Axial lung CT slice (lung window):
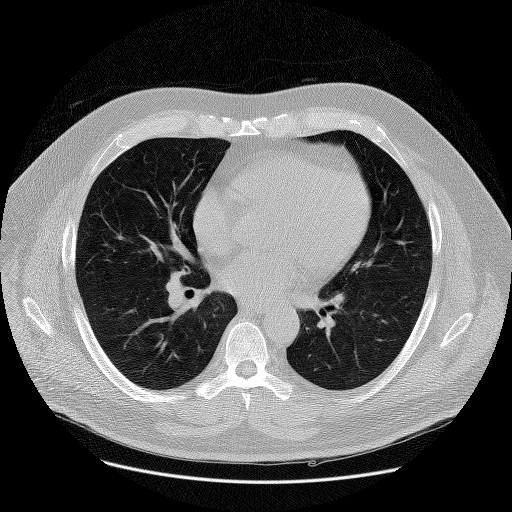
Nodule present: no